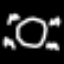
Label: frog